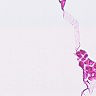
Metastatic tissue present: no